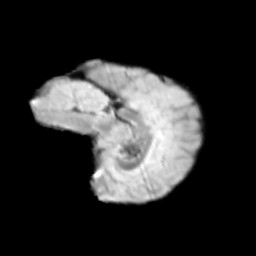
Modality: T2w
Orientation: sagittal
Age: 12
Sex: male
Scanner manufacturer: siemens
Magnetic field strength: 3 T
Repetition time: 3.8 s
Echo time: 0.07 s